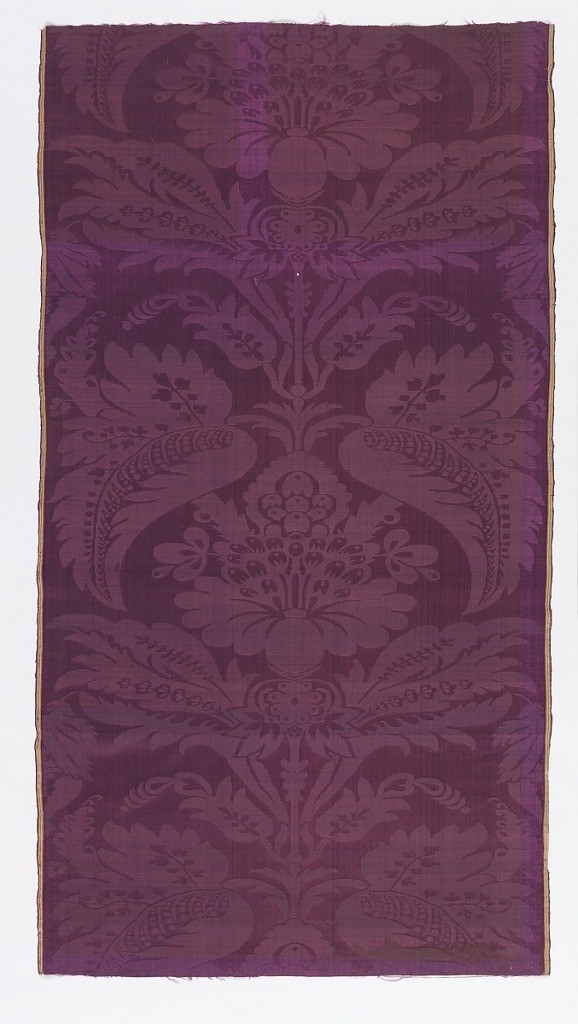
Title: Fragment
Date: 17th century
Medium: silk Technique: 5-harness satin damask damask
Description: Purple damask with a large scale symmetrical floral ornament.